Interaction volume radius: 10 \u00c5
Interaction volume height: 20 \u00c5
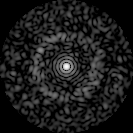
Disorder parameter: 0.854